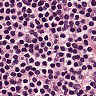
Metastatic tissue present: no